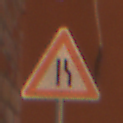
Verkehrszeichen: EinseitigVerengteFahrbahnRechts
Umgebung: Outdoor, Urban
Tageszeit: MorningAfternoon
Wetter: Clear
Licht: Natural
Jahreszeit: NotSpecified
Kontrast: MediumContrast